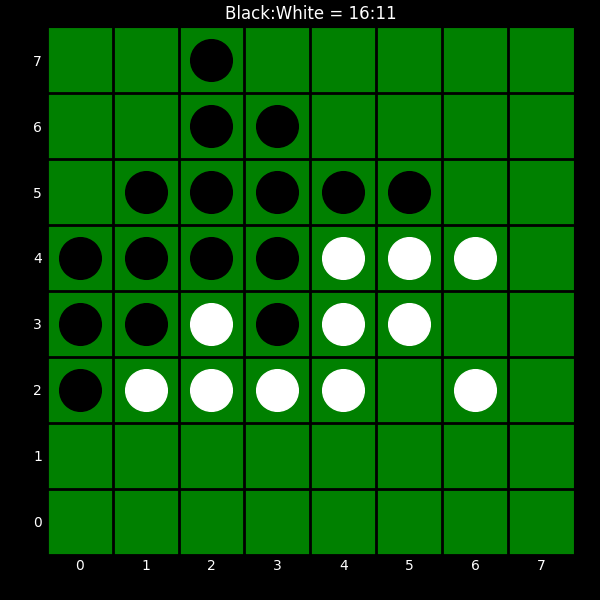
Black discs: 16
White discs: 11